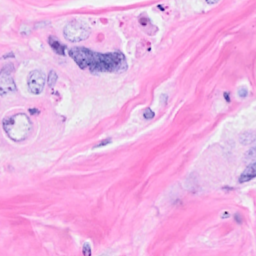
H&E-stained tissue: Breast